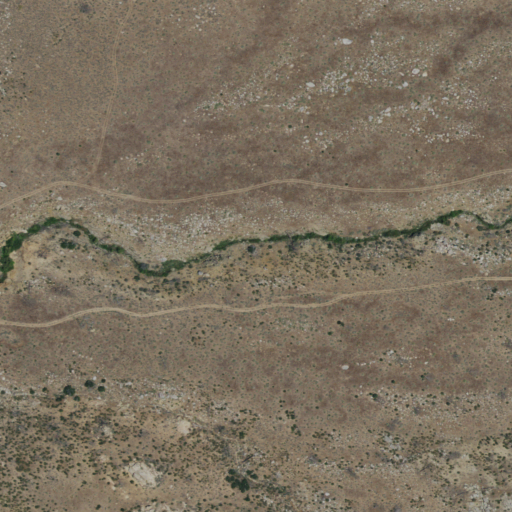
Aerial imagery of valley in California named Water Canyon containing shrub, grassland, and evergreen forest